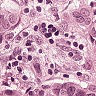
Metastatic tissue present: yes